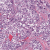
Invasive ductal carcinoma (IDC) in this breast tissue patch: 0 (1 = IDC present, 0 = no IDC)